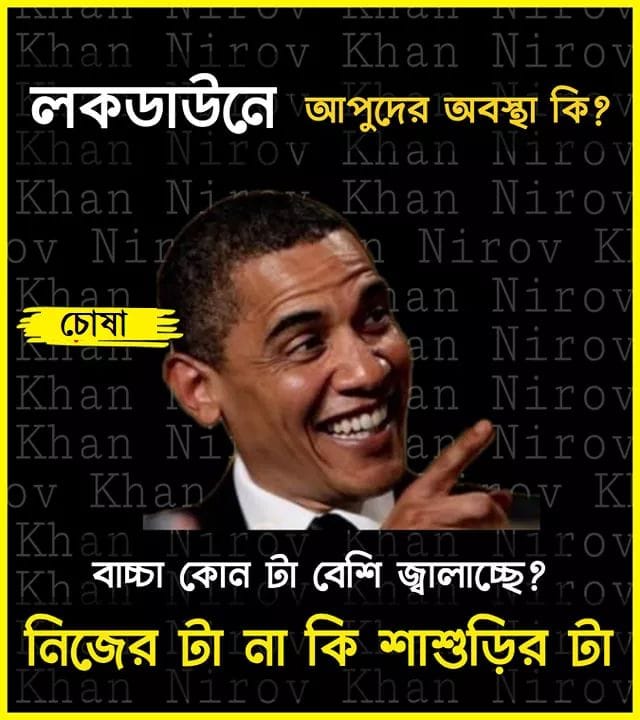
Caption: লকডাউনে আপুদের অবস্থা কি ?    বাচ্চা কোন টা বেশি জালাচ্ছে ?   নিজের টা না কি শাশুড়ির টা
Label: non-hate